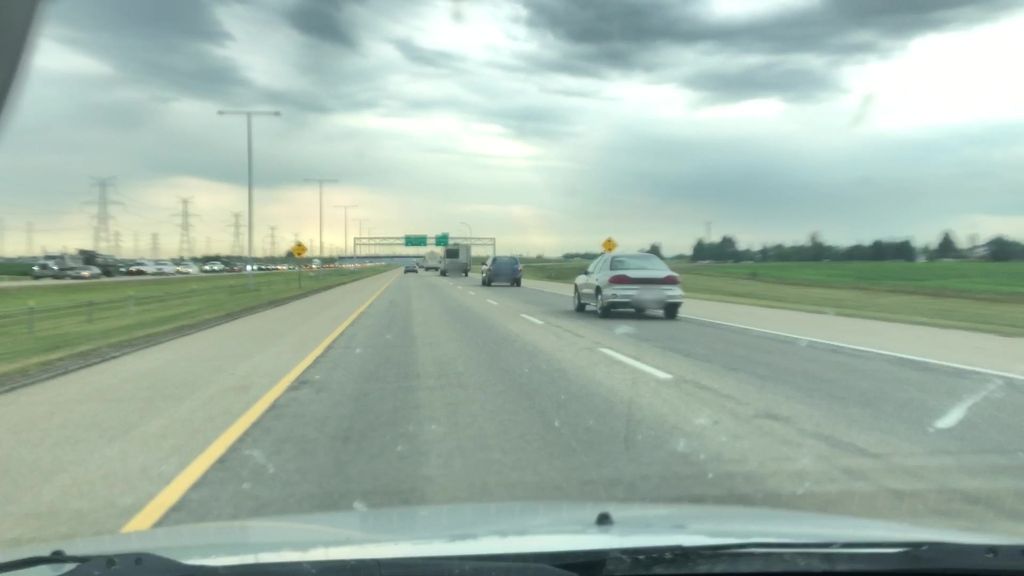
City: edmonton